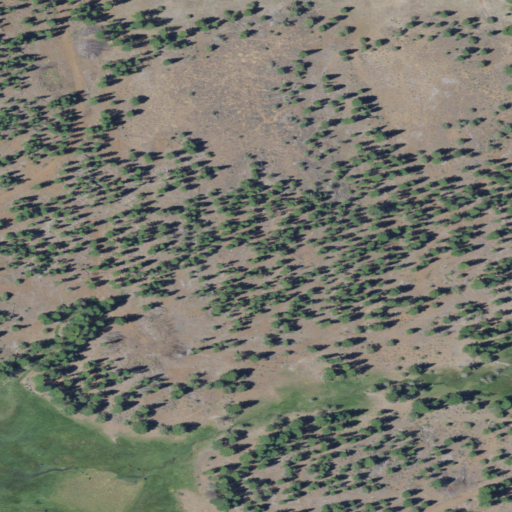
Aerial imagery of plain(s) in Oregon named Johnson Meadow containing evergreen forest, shrub, herbaceous wetlands, grassland, and woody wetlands